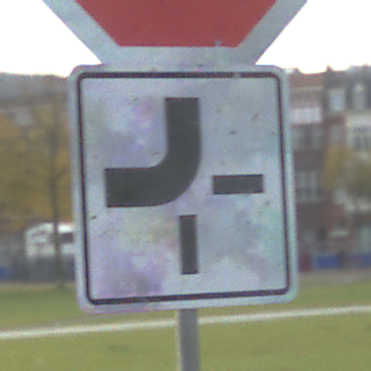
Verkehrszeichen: VerlaufVorfahrtsstrasse2
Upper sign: Stop
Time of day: MorningAfternoon
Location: Outdoor (Suburban)
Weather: PartlyCloudy
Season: NotSpecified
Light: Natural